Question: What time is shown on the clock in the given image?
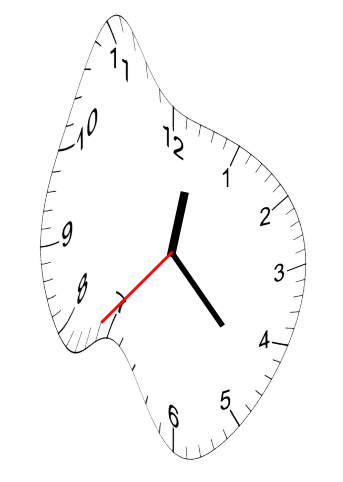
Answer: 12:22:37